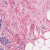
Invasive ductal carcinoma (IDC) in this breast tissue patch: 1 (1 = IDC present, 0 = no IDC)